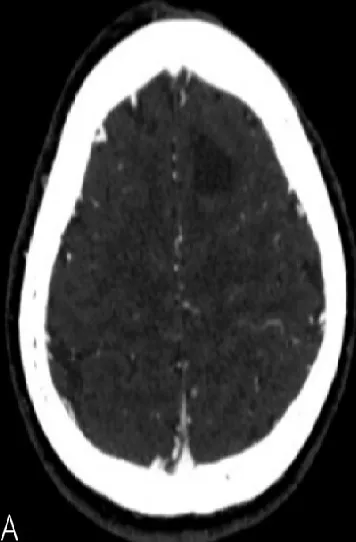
Angio CT axial cuts does not show any vascular malformation.
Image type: radiology (ct)